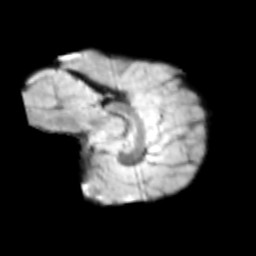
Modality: T2w
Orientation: sagittal
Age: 9
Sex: male
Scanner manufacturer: siemens
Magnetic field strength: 3 T
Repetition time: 3.8 s
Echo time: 0.07 s